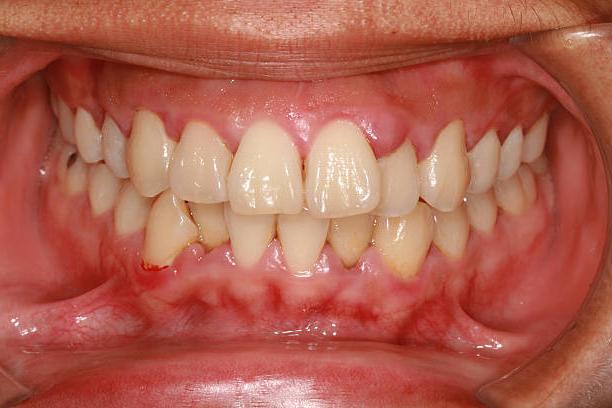
Condition: Gingivitis